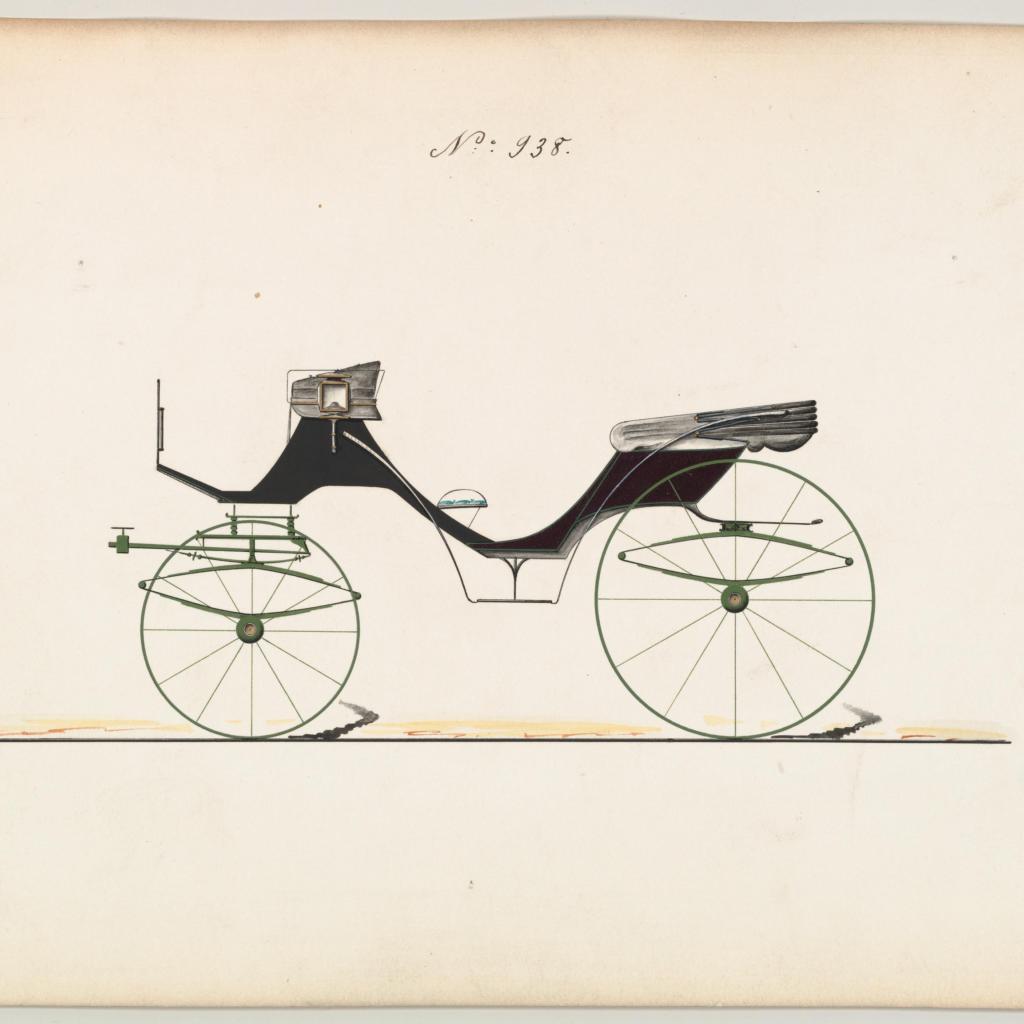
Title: Cabriolet #938
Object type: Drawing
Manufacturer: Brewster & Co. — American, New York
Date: ca. 1870
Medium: Pen and black ink, watercolor and gouache and gum arabic
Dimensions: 6 5/8 x 9 7/8 in. (16.8 x 25.1 cm)
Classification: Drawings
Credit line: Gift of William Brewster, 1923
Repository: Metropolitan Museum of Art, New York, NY